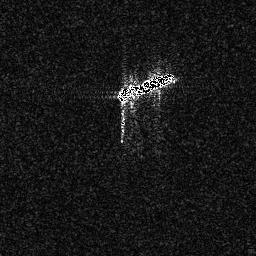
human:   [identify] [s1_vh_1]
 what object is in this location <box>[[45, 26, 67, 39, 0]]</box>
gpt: <ref>1 large ship at the center</ref>